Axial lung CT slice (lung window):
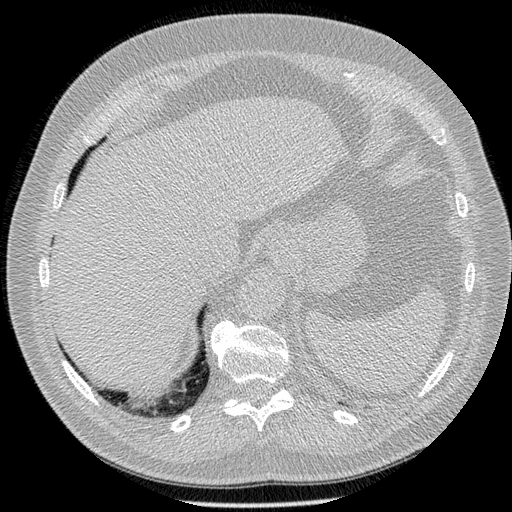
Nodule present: no